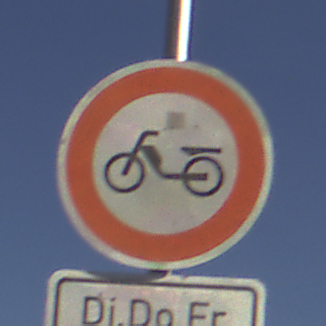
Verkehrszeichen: VerbotMofas
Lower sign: ZeitangabenMitBeschraenkungAufWochentage3
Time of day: MorningAfternoon
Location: Outdoor (RoadRail)
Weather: PartlyCloudy
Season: NotSpecified
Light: Natural